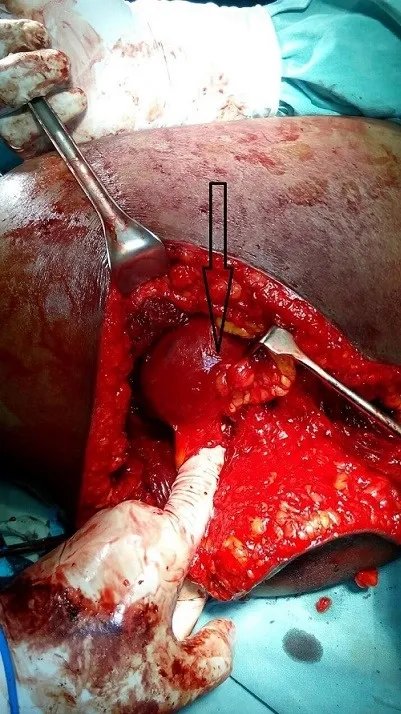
Mobilization of the aneurysm via the gluteal incision; black arrow = aneurysm.
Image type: medical_photograph (other_medical_photograph)